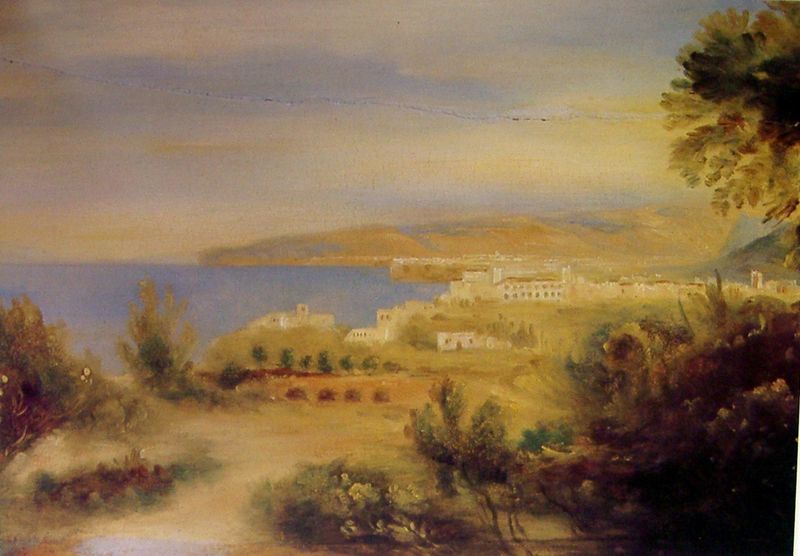
Titel: Sorrent
Künstler: Karl Blechen
Standort: Cottbus
Institution: Fürst Pückler Museum - Schloß Branitz (Niederlausitzer Landesmuseum Cottbus)
Schlagwörter: baum, berg, blau, blätter, gemälde, himmel, laub, meer, schatten, wasser, weiß, wolken, aquarell, bäume, fluss, gelb, grün, impressionismus, landschaft, ocker, see, stadt, ufer, braun, fenster, hell, hintergrund, licht, pastell, schwarz, strasse, ausblick, blick, dach, gebäude, haus, schloss, weg, wiese, wolke, beige, dämmerung, feld, felder, horizont, häuser, hügel, natur, strauch, weite, brücke, busch, büsche, gebüsch, gewässer, kirche, sonne, sträucher, wiesen, insel, rosa, wald, turm, aussicht, spanien, küste, sommer, strand, ansicht, italien, ort, süden, berge, dorf, dächer, allee, dunst, lila, violett, hafen, romantik, wandmalerei, stimmung, athmosphäre, frühling, abendstimmung, bucht, bögen, zugang, türme, palast, lichtung, sonnig, landzunge, arkaden, sicht, lanschaft, griechenland, stimmungsbild, einfahrt, leicht, baüme, mittelmeer, riss, hafenstadt, himmer, sträuche, morgenstimmung, spalt, wieße, horizonz, mediteran, tabu, repoussoire, inselblick, meer und landschaft, wolikig